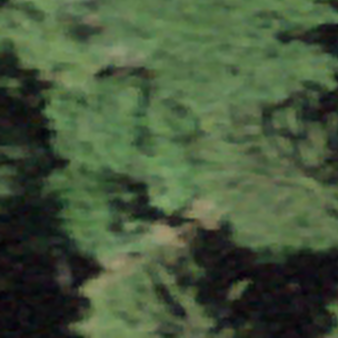
Label: other